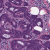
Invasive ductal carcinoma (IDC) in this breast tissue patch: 1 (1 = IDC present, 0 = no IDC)